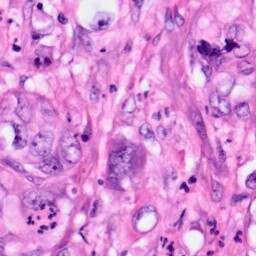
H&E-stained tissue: Pancreatic